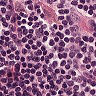
Metastatic tissue present: no